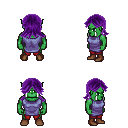
a pixel art fantasy rpg character, male body template, orc, green skin, chain tabard jacket, red pants, purple loose hair, brown shoes, four views (front, back, left, right), 2x2 character sprite sheet, small pixel art, hard edges, no anti-aliasing